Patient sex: F
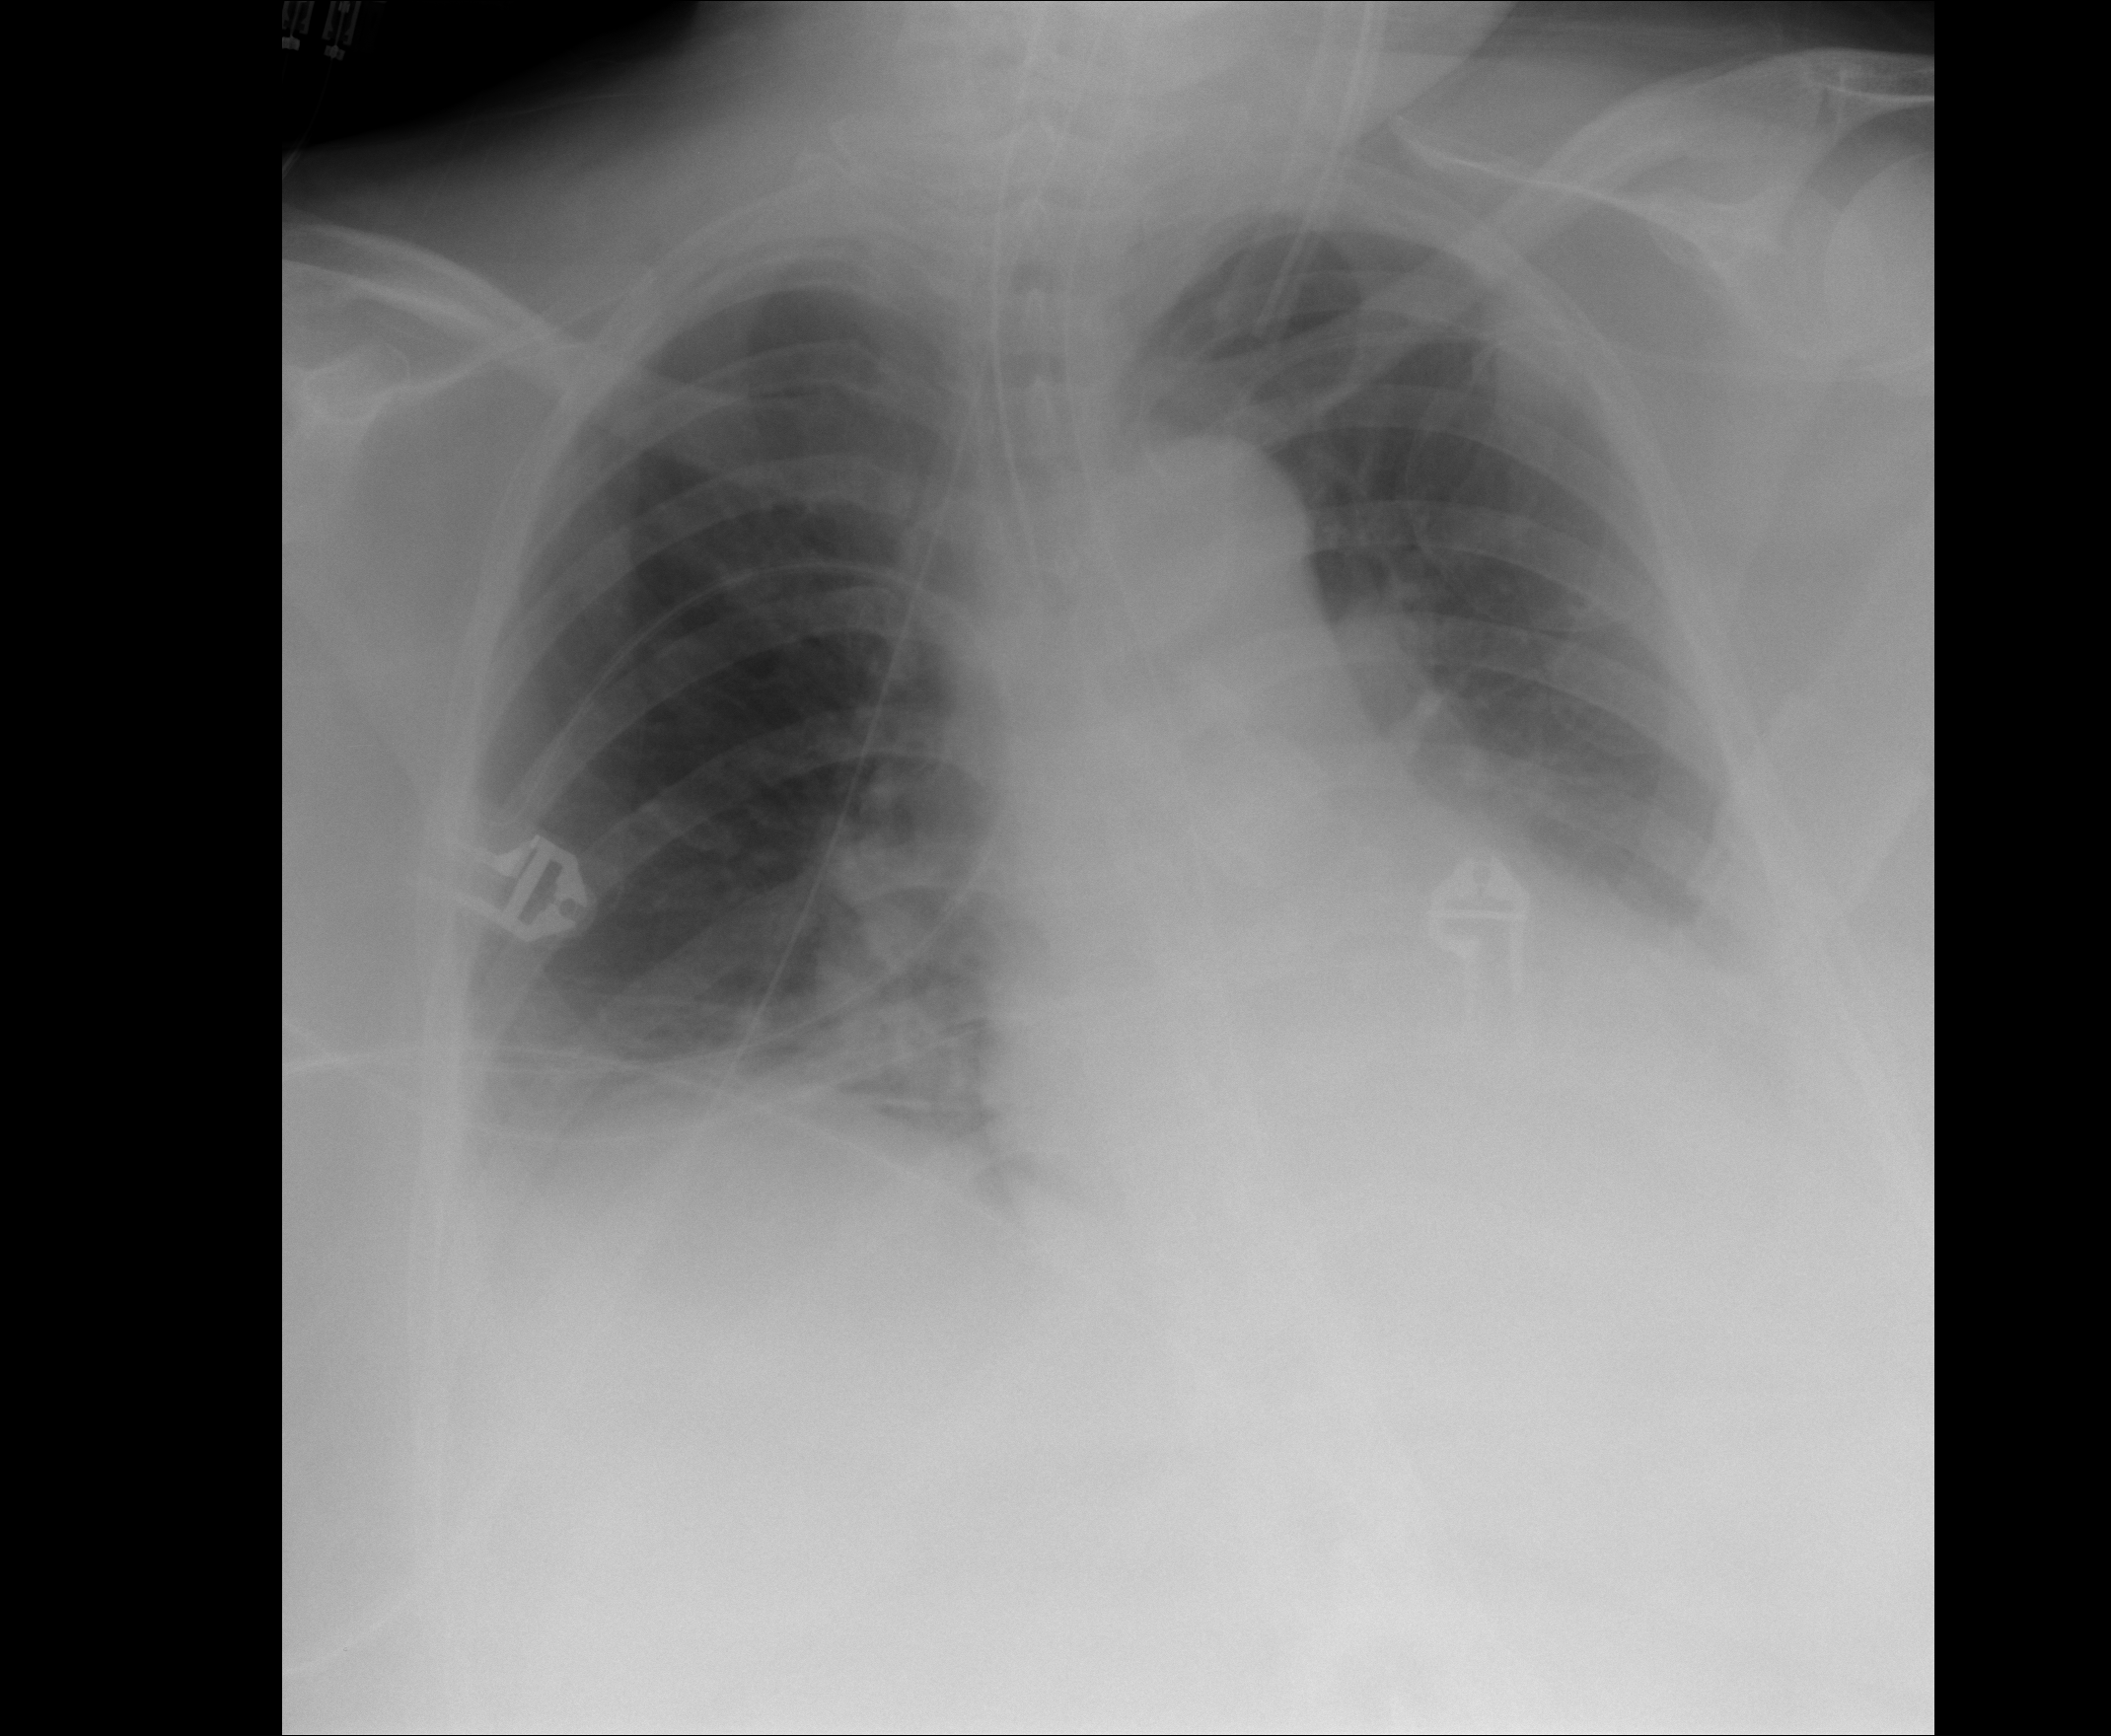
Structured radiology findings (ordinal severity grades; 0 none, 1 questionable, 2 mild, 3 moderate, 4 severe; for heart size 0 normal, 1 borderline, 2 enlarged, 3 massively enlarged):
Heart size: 2
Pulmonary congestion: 1
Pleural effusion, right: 2
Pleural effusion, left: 2
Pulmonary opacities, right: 0
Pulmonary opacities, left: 0
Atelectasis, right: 2
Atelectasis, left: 2